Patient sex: M
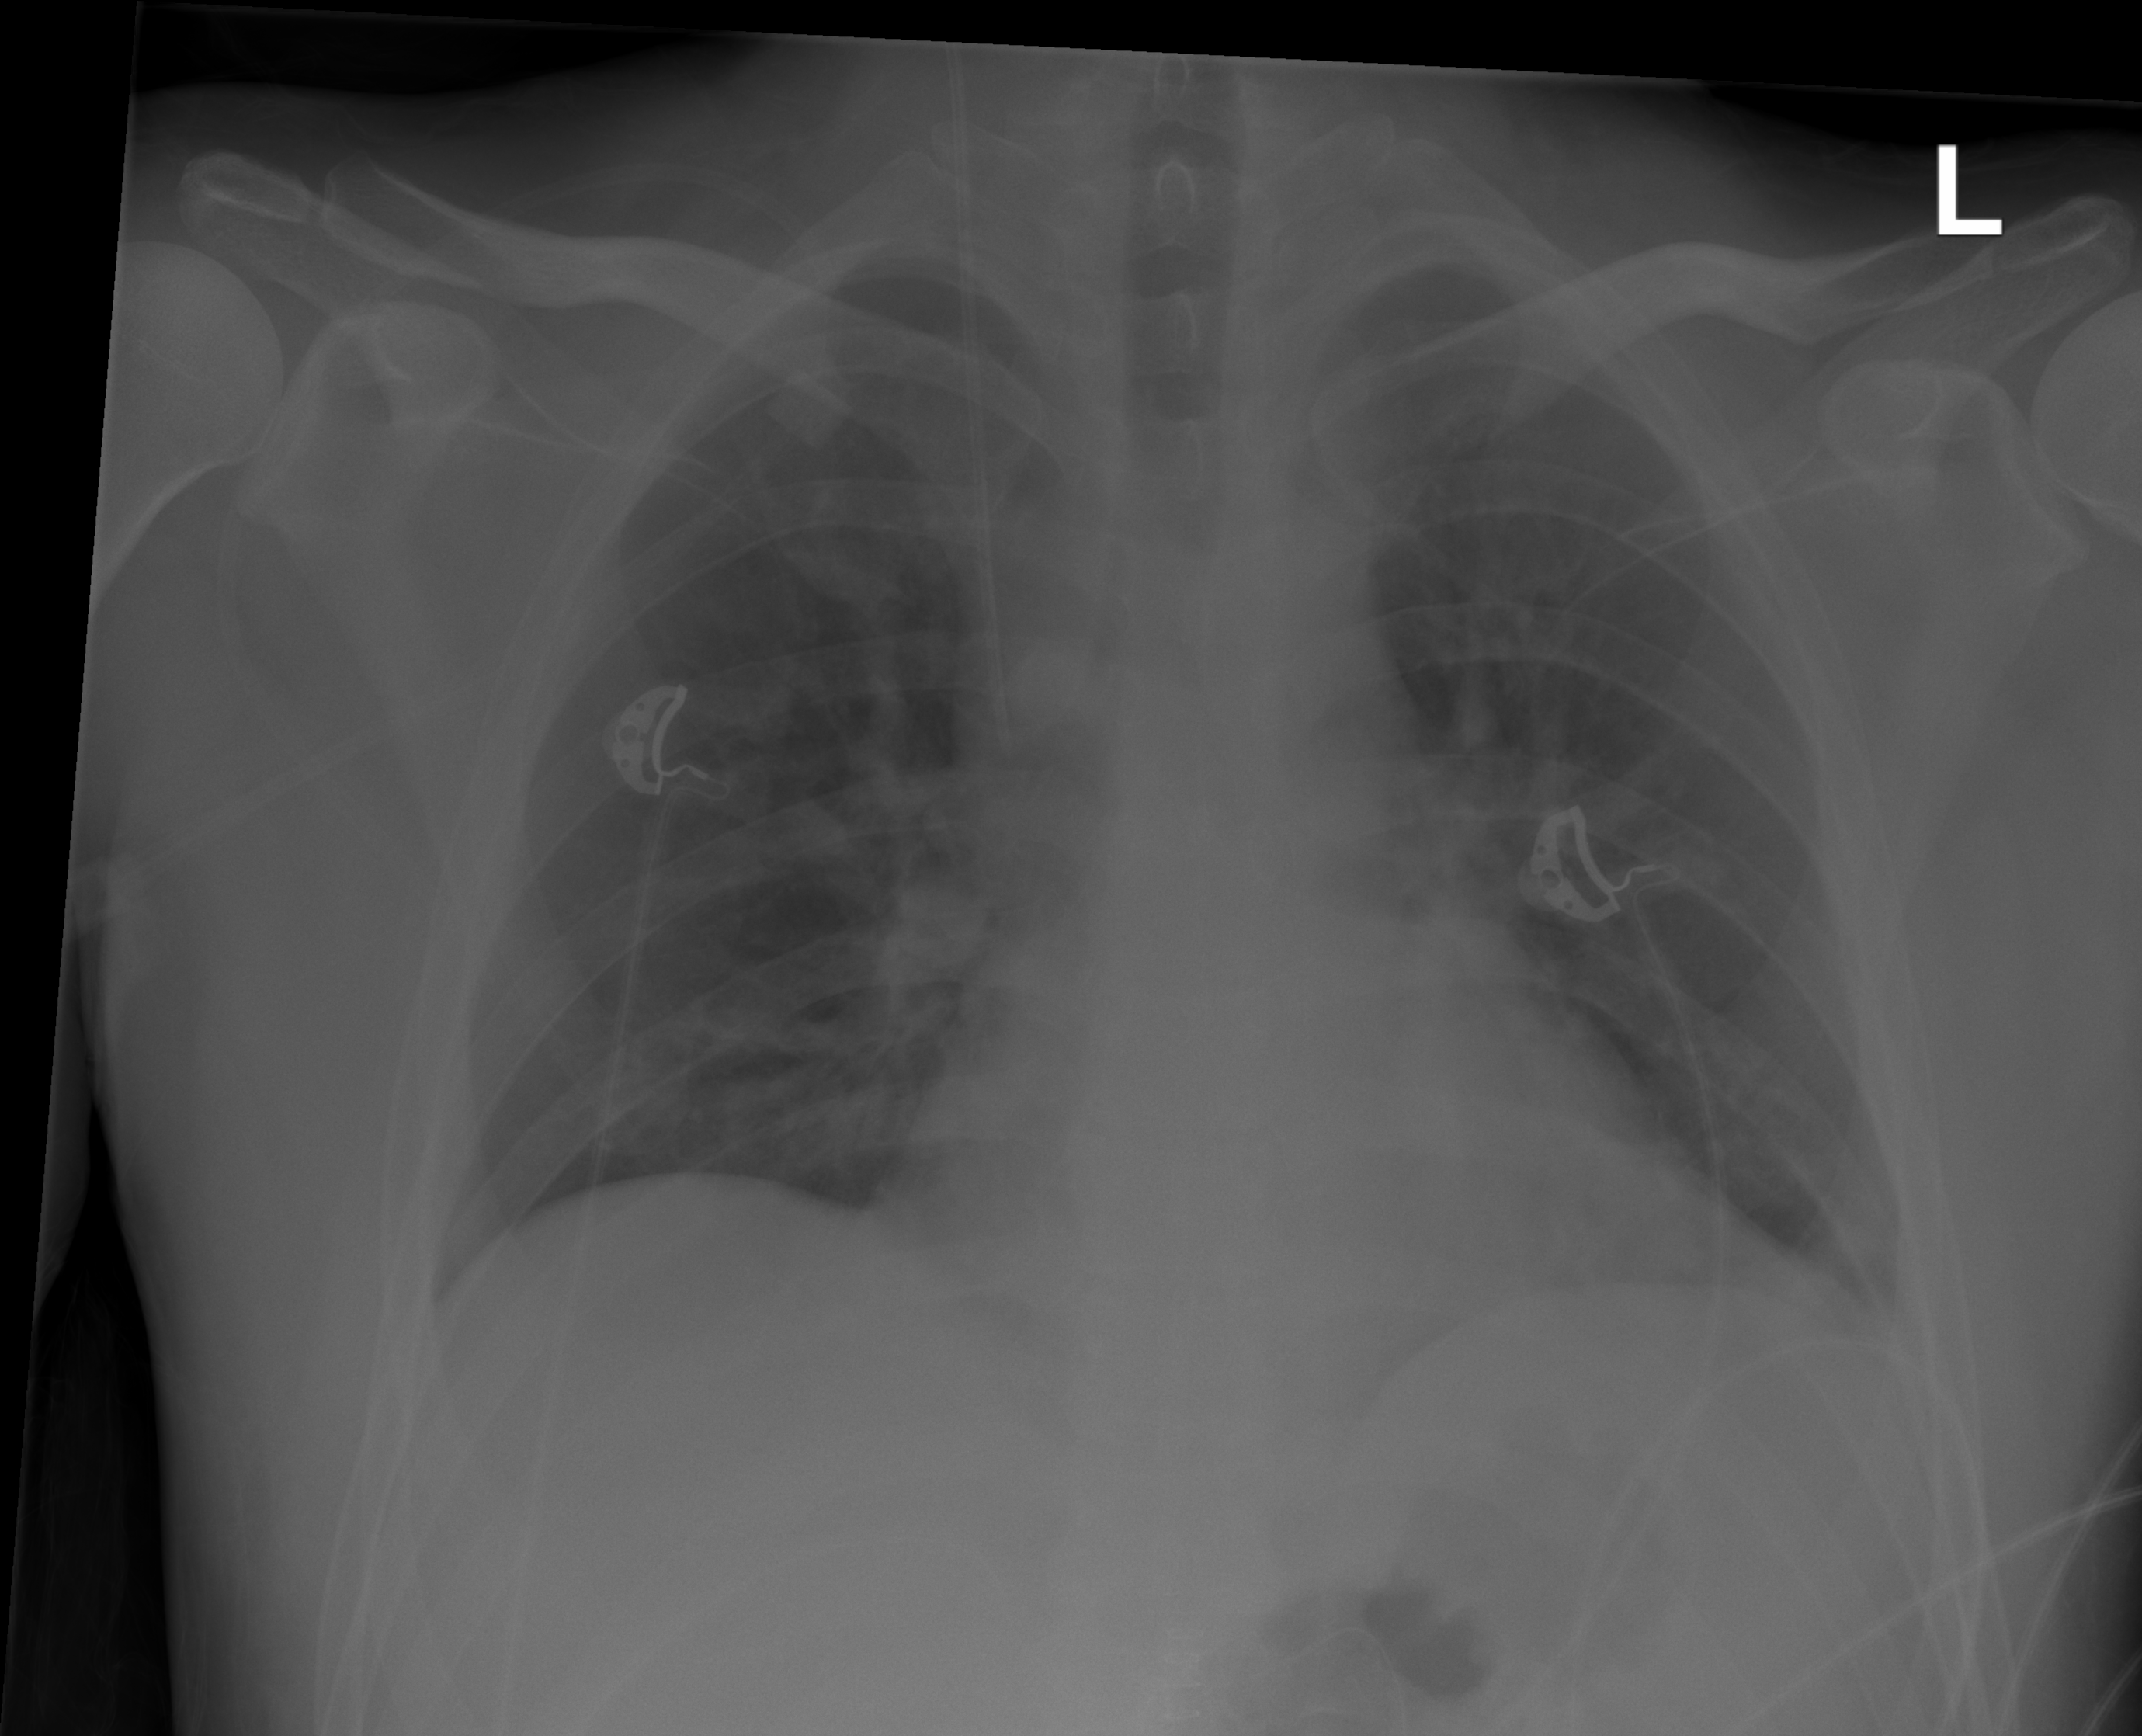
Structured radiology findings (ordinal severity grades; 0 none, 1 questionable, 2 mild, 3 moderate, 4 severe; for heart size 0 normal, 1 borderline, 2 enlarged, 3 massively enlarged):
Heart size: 0
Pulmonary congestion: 2
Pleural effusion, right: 0
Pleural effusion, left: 0
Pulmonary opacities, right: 0
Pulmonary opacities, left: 0
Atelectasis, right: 0
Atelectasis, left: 0